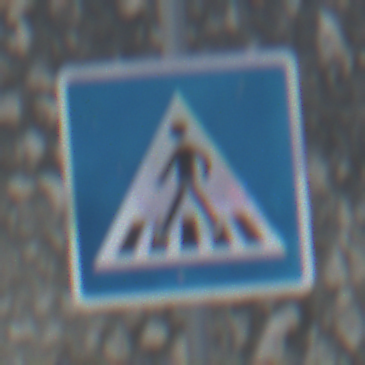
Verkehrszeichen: FussgaengerueberwegRechts
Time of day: MorningAfternoon
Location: Outdoor (Suburban)
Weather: PartlyCloudy
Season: NotSpecified
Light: Natural